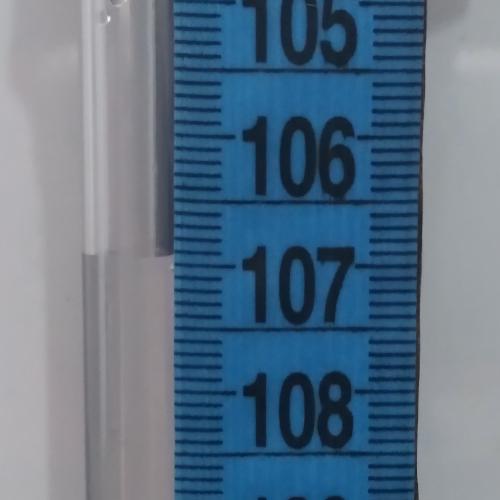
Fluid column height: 106.9 cm